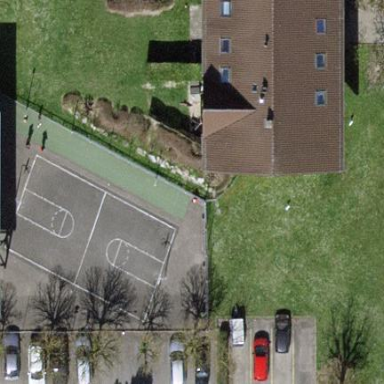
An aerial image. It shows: Handball pitch for leisure sports on the land.